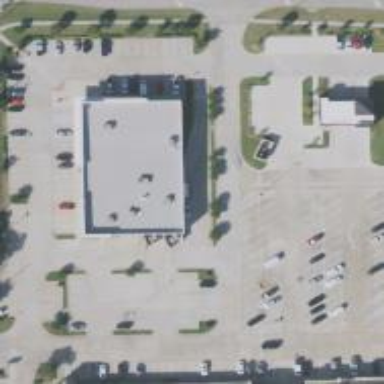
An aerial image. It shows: Pharmacy providing healthcare services.